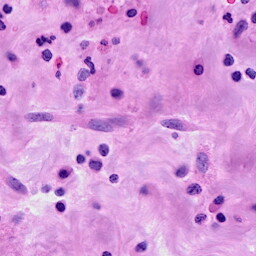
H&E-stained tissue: Breast